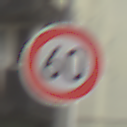
Verkehrszeichen: Geschwindigkeit60
Umgebung: Outdoor, Urban
Tageszeit: MorningAfternoon
Wetter: Overcast
Licht: Natural
Jahreszeit: NotSpecified
Kontrast: LowContrast